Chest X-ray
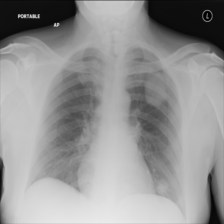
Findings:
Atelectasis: negative
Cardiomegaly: negative
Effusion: negative
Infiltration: negative
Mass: negative
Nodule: negative
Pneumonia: negative
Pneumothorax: negative
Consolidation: negative
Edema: negative
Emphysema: negative
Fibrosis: negative
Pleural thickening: negative
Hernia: negative